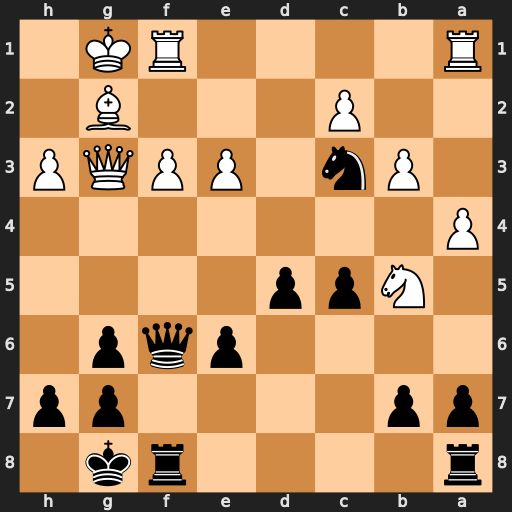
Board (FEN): r4rk1/pp4pp/4pqp1/1Npp4/P7/1Pn1PPQP/2P3B1/R4RK1
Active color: b
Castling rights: -
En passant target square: -
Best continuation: Ne2+ Kf2 Nxg3